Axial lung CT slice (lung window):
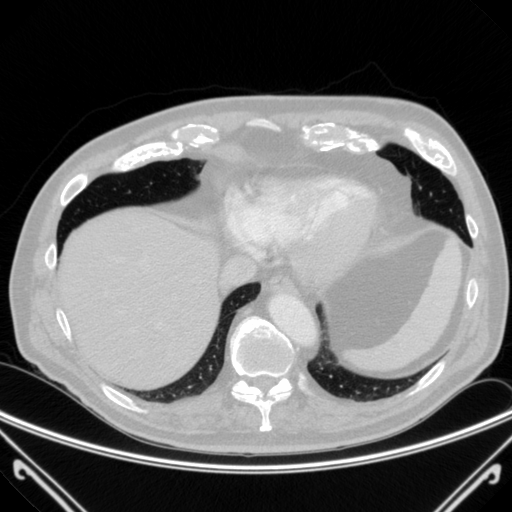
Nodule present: no